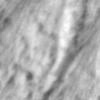
Label: no_change